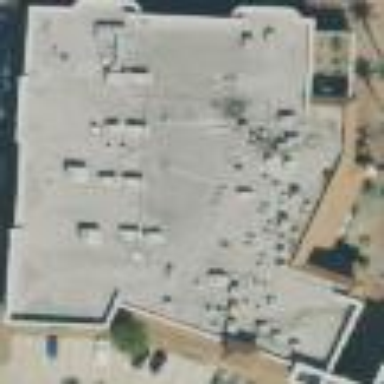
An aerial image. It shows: Retail building.